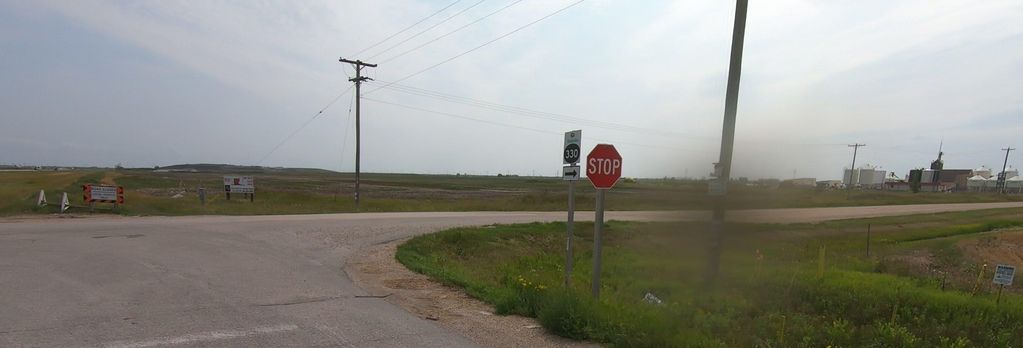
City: winnipeg